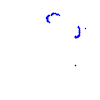
Particle: proton